Field crop: maize
Growth stage: 2
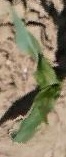
Species: maize